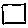
Label: square